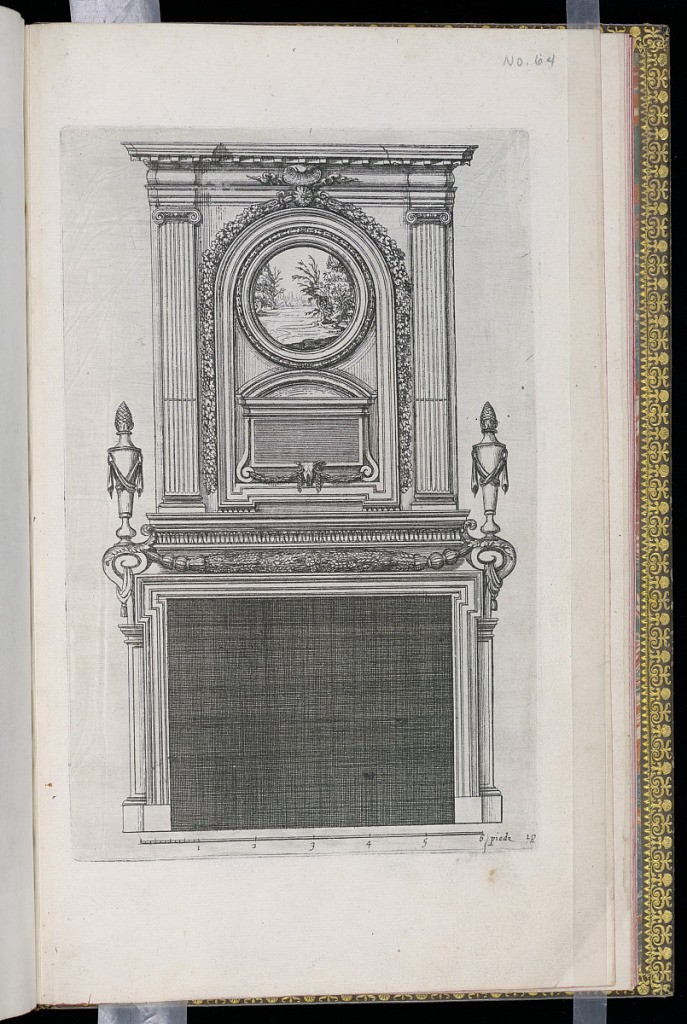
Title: Chimney Piece Design
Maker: D. Antoine Pierretz, French, active 1647
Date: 1647-55
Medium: Etching on laid paper
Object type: Print
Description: Design for a chimney piece (fireplace, mantel and overmantel) with classical motifs. The mantel features a festoon of leaves and wheat, scrolling leaves and sculpted moldings. The overmantel features vases, a cartouche, a round medallion illustrating a landscape framed by a festoon of leaves, and fluted pilasters supporting a cornice with brackets and shell ornament. A scale below. The plate is numbered.